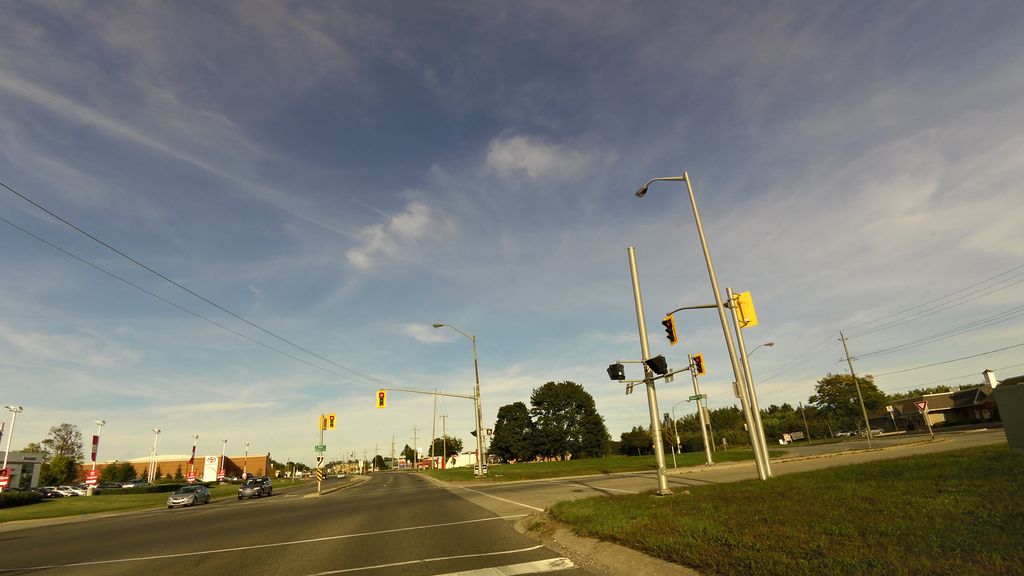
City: hamilton